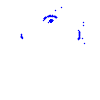
Particle: proton